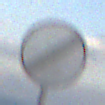
Verkehrszeichen: EndeSaemtlicherBegrenzungen
Umgebung: Outdoor, Nature
Tageszeit: SunriseSunset
Wetter: PartlyCloudy
Licht: Natural
Jahreszeit: NotSpecified
Kontrast: LowContrast